Question: I want to create a kind of title by a 'TextBox' and a 'Line' ('WPF').
'''
<Grid>
<Grid.Resources>
<Style x:Key="labelTextbox" TargetType="{x:Type TextBox}" >
<Setter Property="IsReadOnly" Value="True"/>
<Setter Property="HorizontalAlignment" Value="Left" />
<Setter Property="BorderThickness" Value="0"/>
<Setter Property="Margin" Value="10,0,0,0"/>
<Setter Property="Padding" Value="4,1,5,1"/>
</Style>
</Grid.Resources>
<Grid.RowDefinitions>
<RowDefinition Height="20"/>
<RowDefinition/>
</Grid.RowDefinitions>
<Line X1="5" X2="5000" VerticalAlignment="Center" StrokeThickness="1" Stroke="Gray"/>
<TextBox Text="Buttons" Style="{StaticResource labelTextbox}"/>
<Grid Grid.Row="1">
<Grid.RowDefinitions>
<RowDefinition/>
<RowDefinition/>
<RowDefinition/>
<RowDefinition/>
</Grid.RowDefinitions>
<Button Margin="10" Content="Button A"/>
<Button Margin="10" Content="Button B" Grid.Row="1"/>
<Button Margin="10" Content="Button C" Grid.Row="2"/>
<Button Margin="10" Content="Button D" Grid.Row="3"/>
</Grid>
</Grid>
'''
The screen looks like this:

As you can see, the line is aligned to the middle row of the grid, but not to the
I tried to put the text box 'VerticalAlignment="Center"', and I tried to remove margin and padding, but nothing helped.
How can I center the line to middle of text box without defining it specifically by location?(Generically so that it will fit any size of line, and any size of text)
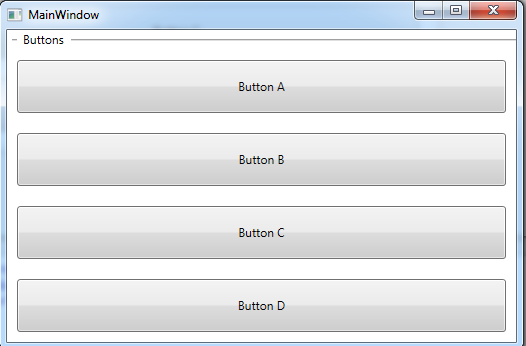
Answer: Try for 'Line' set <URL>:
> Gets or sets a value that determines whether rendering for the object and its visual subtree should use rounding behavior that aligns rendering to whole pixels.
'Example'
'''
<Line UseLayoutRounding="True"
X1="5" X2="5000" ... />
'''
'Output'
'UseLayoutRounding="False"'

'UseLayoutRounding="True"'

In this case, 'UseLayoutRounding' makes one pixel line in the middle. If you want the 'Line' to be crossed out text, then you need to swap the TextBox and Line, but also in this case you need to use 'UseLayoutRounding="True"'.